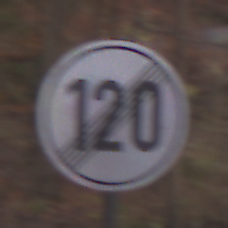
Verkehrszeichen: EndeGeschwindigkeit120
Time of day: Midday
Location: Outdoor (Nature)
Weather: Overcast
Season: Autumn
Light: Natural